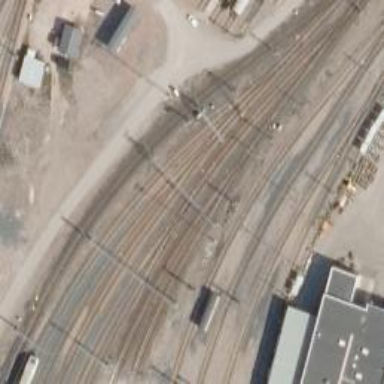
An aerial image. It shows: Railway yard with electrified contact lines.